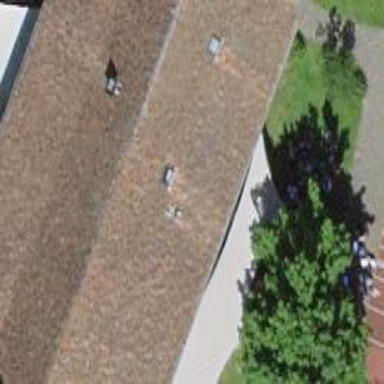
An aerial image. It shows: School building with half-hipped roof shape.